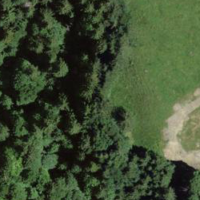
EUNIS habitat code: 41
Species observed at this site:
Fagus sylvatica